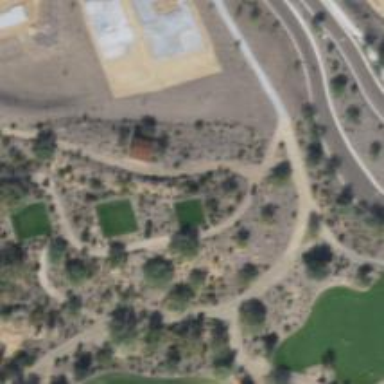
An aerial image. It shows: Pathway for golfing.